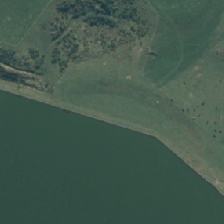
Land cover: lake_pond